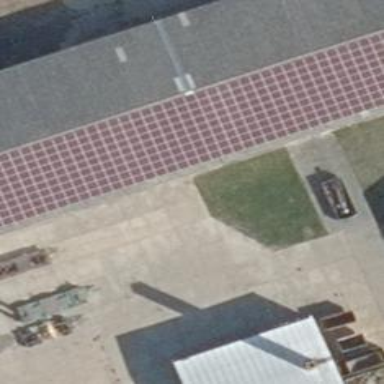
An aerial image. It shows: Solar photovoltaic panel generating electricity through small installation.